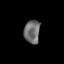
Tissue: skin
Cell type: Epithelial cells
Senescence score: 0.2585
Nuclear area (px): 363
Mean DAPI intensity: 109.603